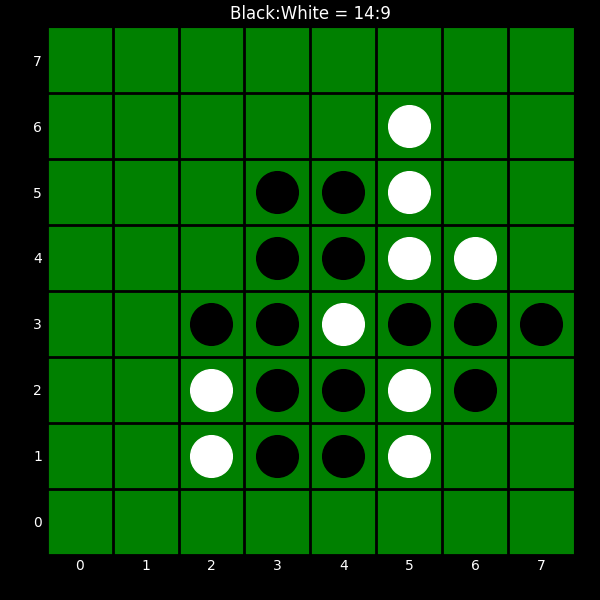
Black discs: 14
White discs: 9